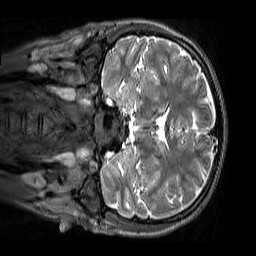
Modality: T2w
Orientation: coronal
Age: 13
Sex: female
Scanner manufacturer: siemens
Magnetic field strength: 3 T
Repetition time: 3.2 s
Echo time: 0.408 s